Question: How can I set text background color in 'JOptionPane'?
Image:

'''
UIManager UI = new UIManager();
UI.put("OptionPane.background", Color.white);
UIManager.put("Button.background", Color.white);
UI.put("Panel.background", Color.white);
UI.put("OptionPane.foreground", Color.white);
UI.put("OptionPane.messagebackground", Color.white);
UI.put("OptionPane.textbackground", Color.white);
UI.put("OptionPane.warningDialog.titlePane.shadow", Color.white);
UI.put("OptionPane.warningDialog.border.background", Color.white);
UI.put("OptionPane.warningDialog.titlePane.background", Color.white);
UI.put("OptionPane.warningDialog.titlePane.foreground", Color.white);
UI.put("OptionPane.questionDialog.border.background", Color.white);
UI.put("OptionPane.questionDialog.titlePane.background", Color.white);
UI.put("OptionPane.questionDialog.titlePane.foreground", Color.white);
UI.put("OptionPane.questionDialog.titlePane.shadow", Color.white);
UI.put("OptionPane.messageForeground", Color.white);
UI.put("OptionPane.foreground", Color.white);
UI.put("OptionPane.errorDialog.border.background", Color.white);
UI.put("OptionPane.errorDialog.titlePane.background", Color.white);
UI.put("OptionPane.errorDialog.titlePane.foreground", Color.white);
UI.put("OptionPane.errorDialog.titlePane.shadow", Color.white);
JOptionPane.showMessageDialog(null, "Hello world", "HELLO WORLD", JOptionPane.INFORMATION_MESSAGE);
'''
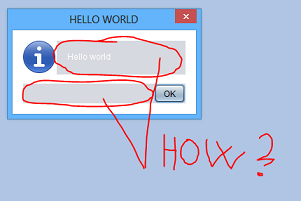
Answer: Why not you simply add a custom 'JPanel' at this place as shown below :
'''
JOptionPane.showMessageDialog(frame, getLabelPanel(), "Hello World!",
JOptionPane.INFORMATION_MESSAGE);
'''
You can get the 'JPanel' from a method, like :
'''
private JPanel getLabelPanel() {
JPanel panel = new JPanel();
panel.setOpaque(true);
panel.setBackground(Color.BLUE);
JLabel helloLabel = new JLabel("Hello World!", JLabel.CENTER);
helloLabel.setForeground(Color.WHITE);
panel.add(helloLabel);
return panel;
}
'''
OUTPUT :

---
## UPDATE 1 :
Else you can try this to change everything,
'''
uimanager.put("OptionPane.background", Color.BLUE);
uimanager.put("OptionPane.messagebackground", Color.BLUE);
uimanager.put("Panel.background", Color.BLUE);
'''
UPDATED OUTPUT :